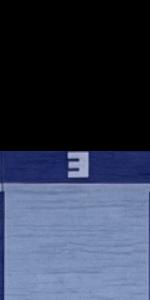
Label: Empty